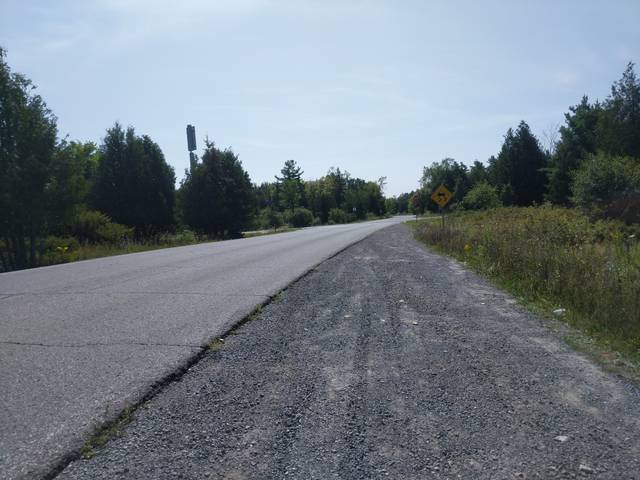
Region: Canada
Coordinates: 45.318, -75.862